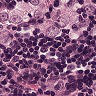
Metastatic tissue present: yes